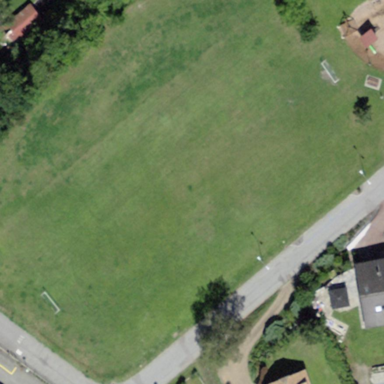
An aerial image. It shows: Grass pitch used for soccer.